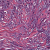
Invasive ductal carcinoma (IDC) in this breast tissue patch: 1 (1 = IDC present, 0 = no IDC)